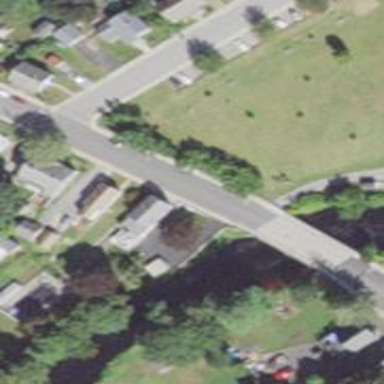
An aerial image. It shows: Residential driveway.